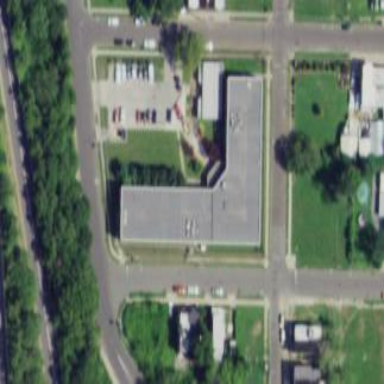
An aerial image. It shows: Office building.